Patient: sex M, age 80
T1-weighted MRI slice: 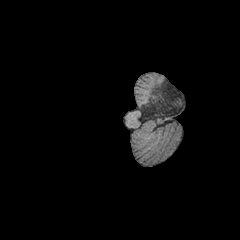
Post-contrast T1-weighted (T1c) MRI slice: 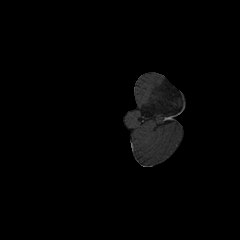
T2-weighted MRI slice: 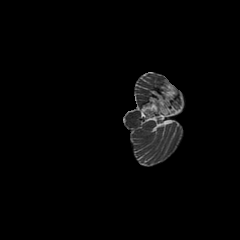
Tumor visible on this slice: no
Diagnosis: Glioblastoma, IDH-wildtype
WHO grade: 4